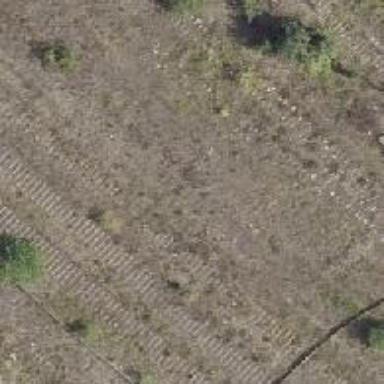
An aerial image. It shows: Abandoned railway.